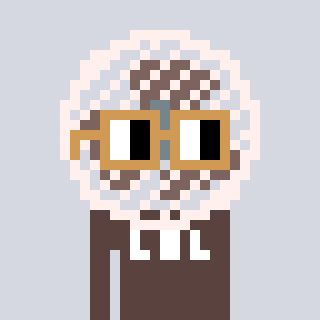
a pixel art character with square brown glasses, a fan-shaped head and a darkbrown-colored body on a cool background